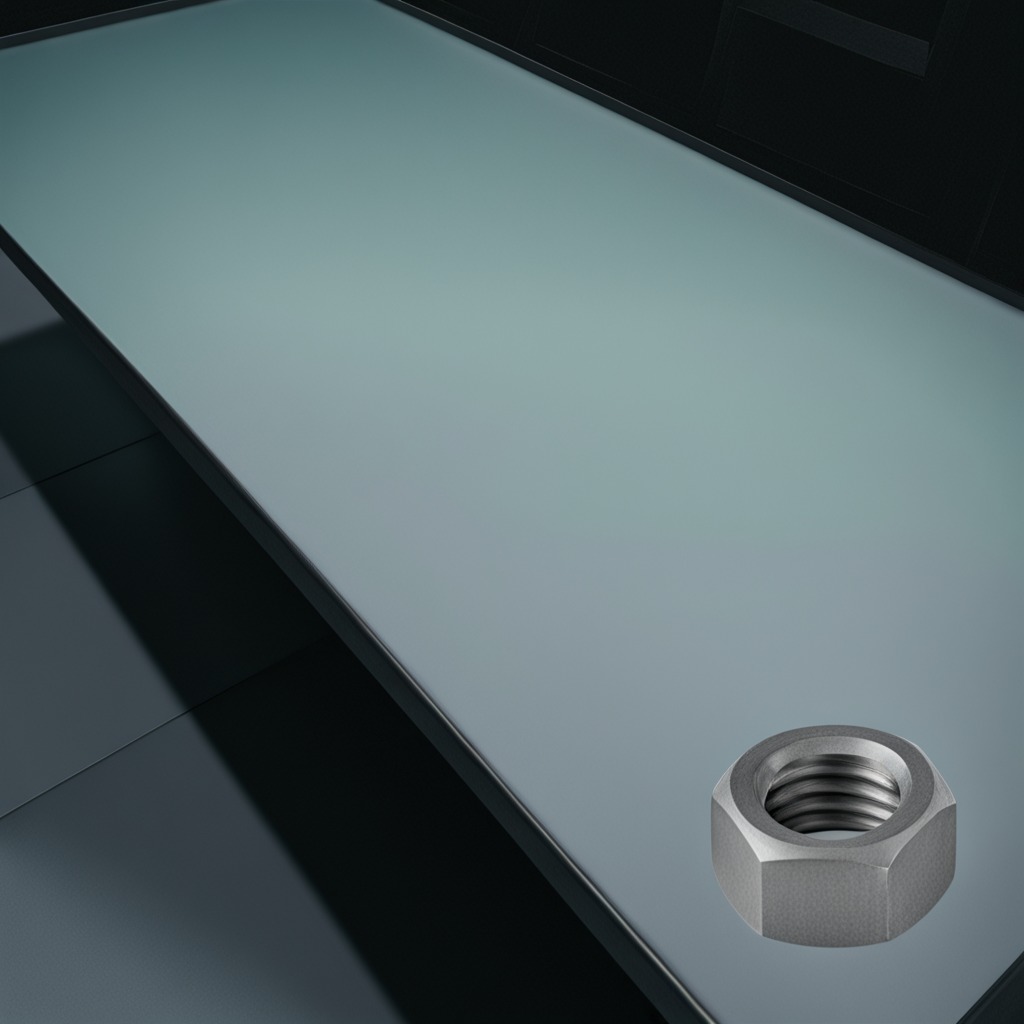
A metal nut is lying on the clean empty table in a railway signal maintenance room.